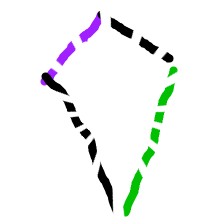
Shape: kite